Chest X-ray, PA view. Patient: 39 years old, sex M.
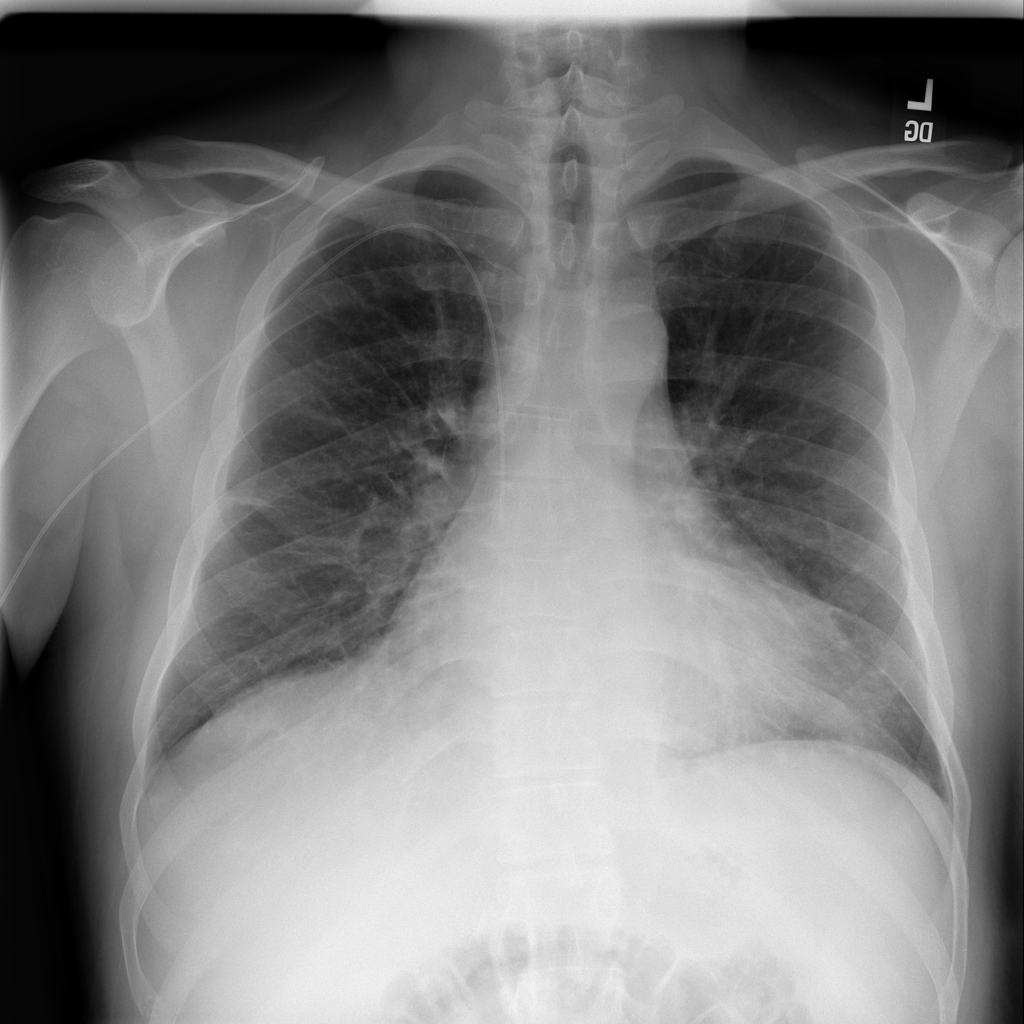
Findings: No Finding